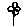
Label: flower